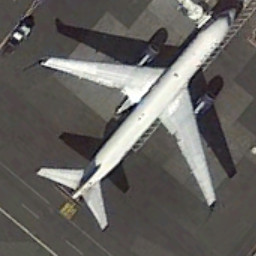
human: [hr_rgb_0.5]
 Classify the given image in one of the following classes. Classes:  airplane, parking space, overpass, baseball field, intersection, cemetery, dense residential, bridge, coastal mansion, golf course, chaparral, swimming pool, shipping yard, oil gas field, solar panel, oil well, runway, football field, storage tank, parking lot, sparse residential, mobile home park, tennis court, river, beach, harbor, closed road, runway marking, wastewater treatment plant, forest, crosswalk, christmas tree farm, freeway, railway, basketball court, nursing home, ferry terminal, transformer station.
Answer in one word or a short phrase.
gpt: airplane